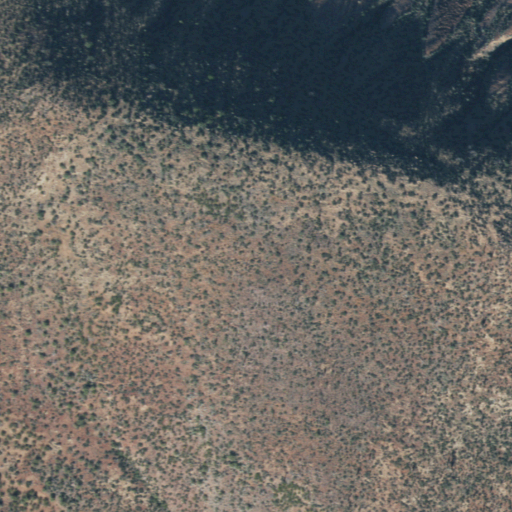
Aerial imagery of mountain in Arizona named Bull Mountain containing only shrub